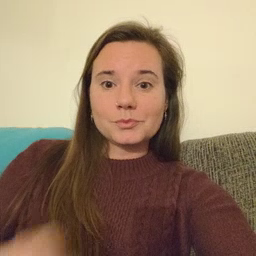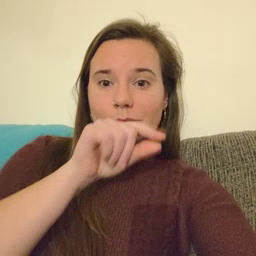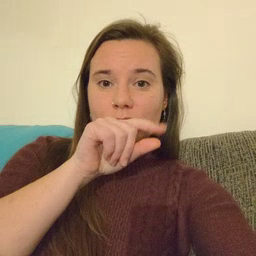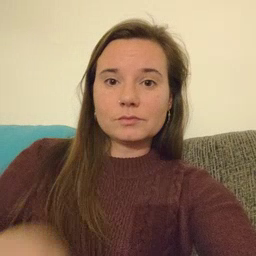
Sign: bird